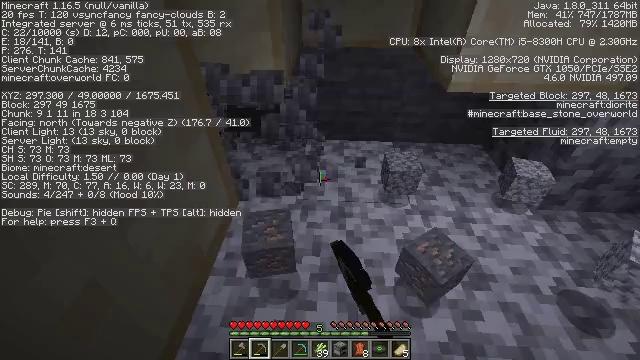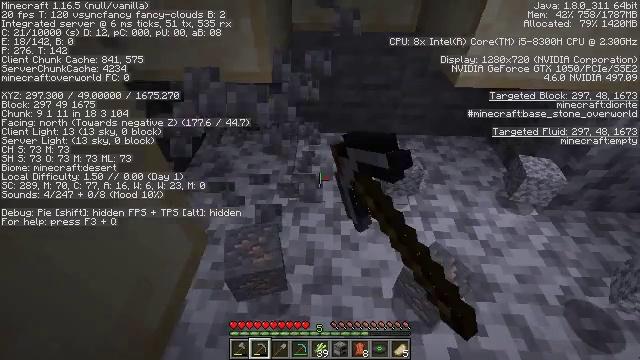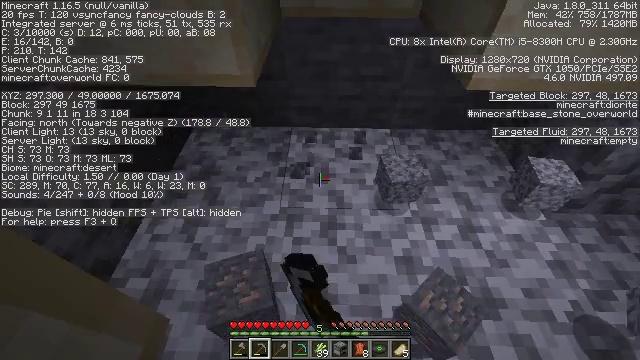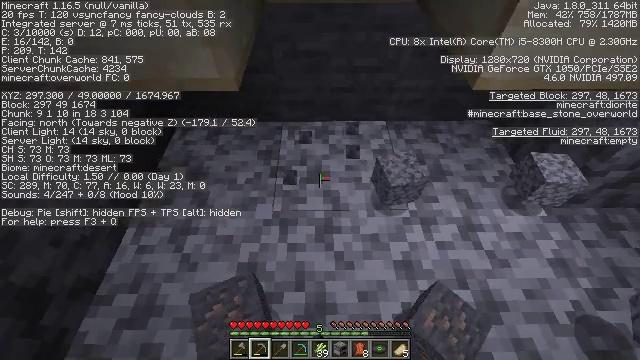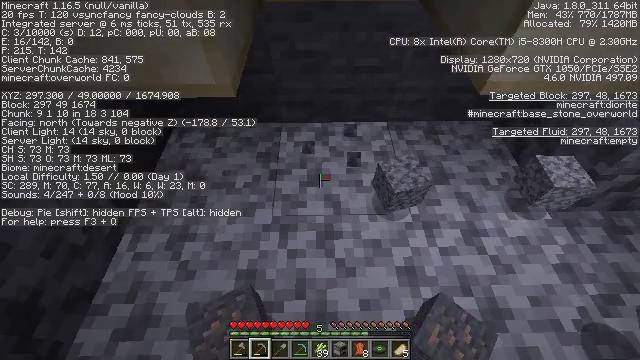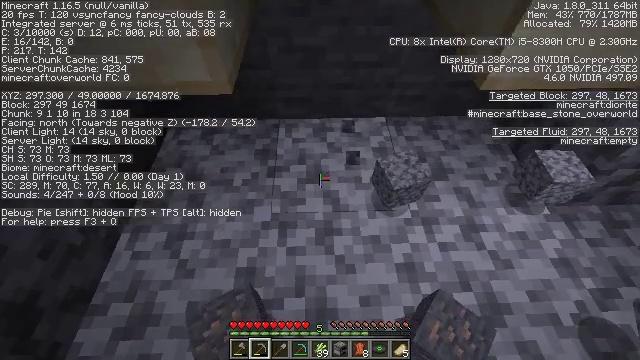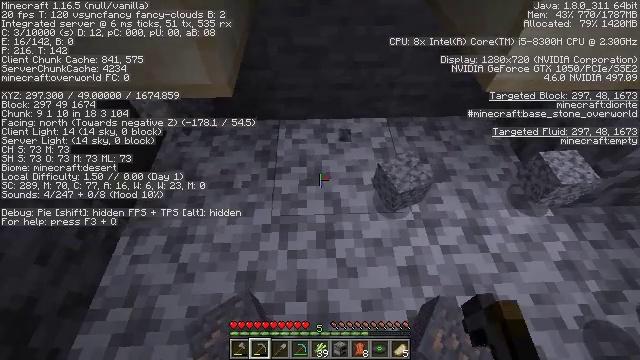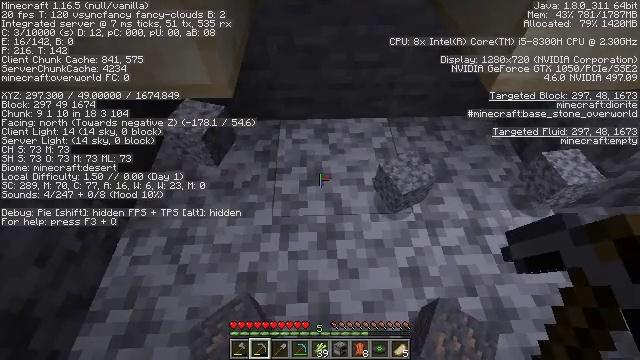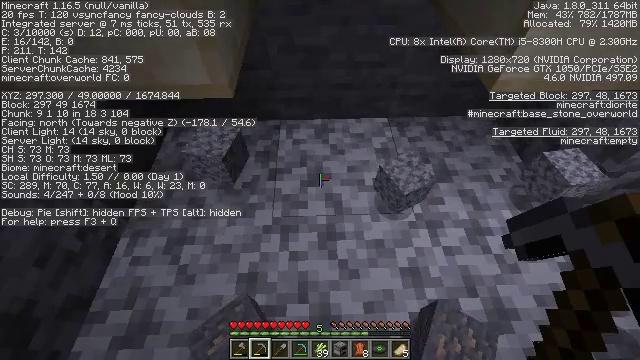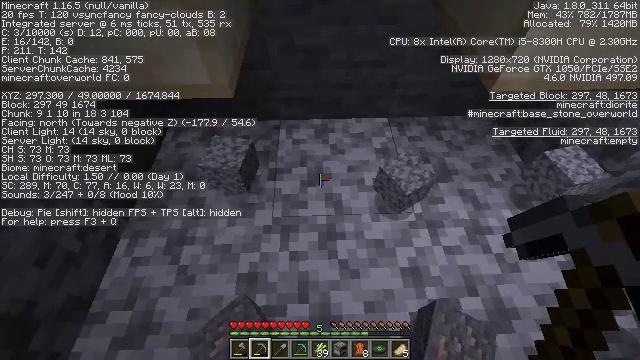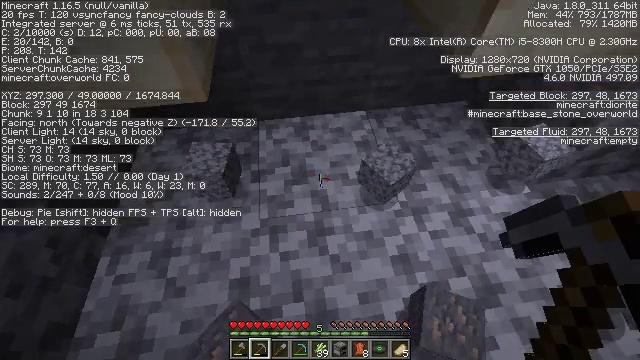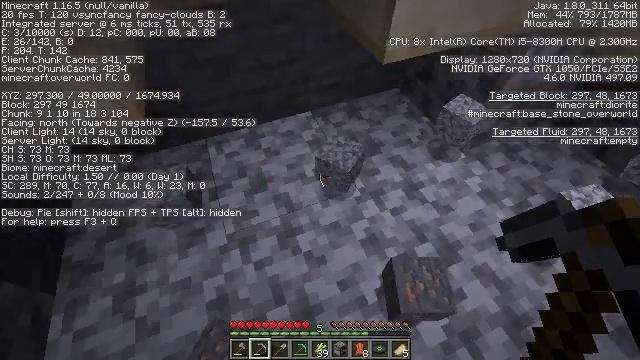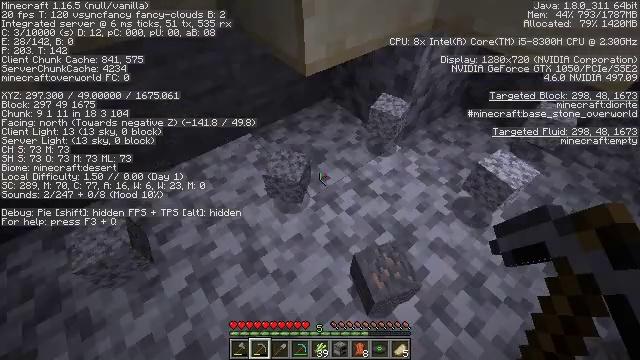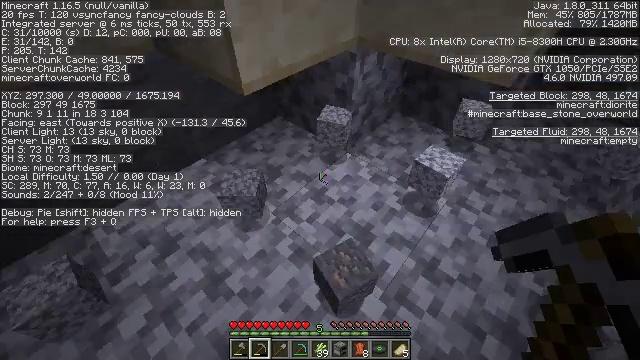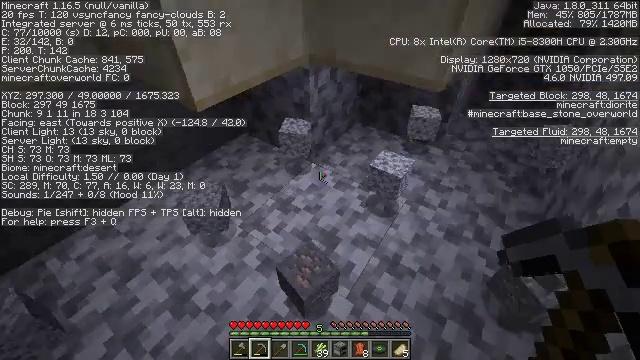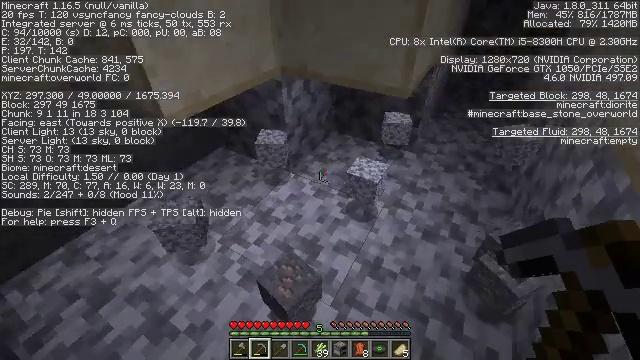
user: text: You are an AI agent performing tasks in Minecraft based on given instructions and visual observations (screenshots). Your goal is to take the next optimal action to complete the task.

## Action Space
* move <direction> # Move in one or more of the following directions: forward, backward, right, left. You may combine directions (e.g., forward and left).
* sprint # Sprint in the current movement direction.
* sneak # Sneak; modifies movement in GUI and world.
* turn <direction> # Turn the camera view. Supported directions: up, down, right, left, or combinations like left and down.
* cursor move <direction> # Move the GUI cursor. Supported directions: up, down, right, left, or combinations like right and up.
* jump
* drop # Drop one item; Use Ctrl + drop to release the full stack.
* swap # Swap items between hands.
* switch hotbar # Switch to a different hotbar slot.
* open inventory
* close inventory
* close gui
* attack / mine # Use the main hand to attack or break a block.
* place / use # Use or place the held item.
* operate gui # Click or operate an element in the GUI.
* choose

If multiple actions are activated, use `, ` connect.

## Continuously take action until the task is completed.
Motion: motion action
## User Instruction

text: Remove a stone pressure plate from the inventory.
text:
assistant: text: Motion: move forward, turn down, attack / mine
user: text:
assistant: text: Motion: move forward, turn right and down
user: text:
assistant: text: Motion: turn right and down
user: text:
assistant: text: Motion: no_op
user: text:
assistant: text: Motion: turn down
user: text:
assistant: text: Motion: no_op
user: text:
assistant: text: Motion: no_op
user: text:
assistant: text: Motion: no_op
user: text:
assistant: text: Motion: no_op
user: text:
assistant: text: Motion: turn right
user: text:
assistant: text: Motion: move back, turn right and up
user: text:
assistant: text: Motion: move back, turn right and up
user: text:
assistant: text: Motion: move back, turn right and up
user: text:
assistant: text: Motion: move back, turn right and up
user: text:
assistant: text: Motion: turn right and up
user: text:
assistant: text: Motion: turn right and up
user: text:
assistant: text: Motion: turn right and up
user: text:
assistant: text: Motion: turn right and up
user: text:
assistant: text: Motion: turn right and up
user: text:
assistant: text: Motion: no_op
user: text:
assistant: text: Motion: move forward
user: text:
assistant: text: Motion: move forward
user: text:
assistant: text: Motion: move forward
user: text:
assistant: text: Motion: move forward
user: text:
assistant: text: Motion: no_op
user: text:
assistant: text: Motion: no_op
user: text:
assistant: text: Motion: no_op
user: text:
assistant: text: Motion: turn right and down
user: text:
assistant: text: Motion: no_op
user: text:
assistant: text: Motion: no_op